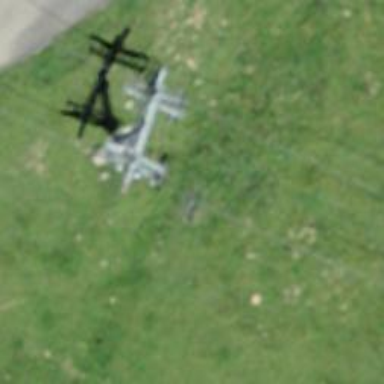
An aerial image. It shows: Pylon used for aerialway.